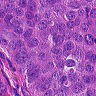
Metastatic tissue present: yes